Interaction volume radius: 10 \u00c5
Interaction volume height: 20 \u00c5
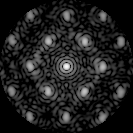
Disorder parameter: 0.3709